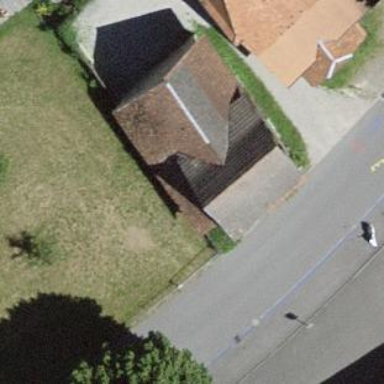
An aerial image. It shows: Barn.